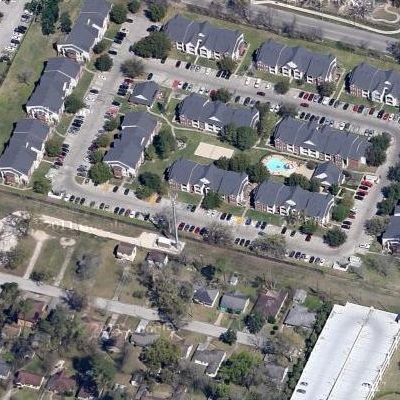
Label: fResident